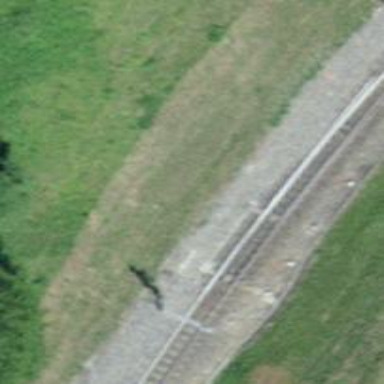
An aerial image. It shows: Narrow-gauge railway track with one electrified contact line.